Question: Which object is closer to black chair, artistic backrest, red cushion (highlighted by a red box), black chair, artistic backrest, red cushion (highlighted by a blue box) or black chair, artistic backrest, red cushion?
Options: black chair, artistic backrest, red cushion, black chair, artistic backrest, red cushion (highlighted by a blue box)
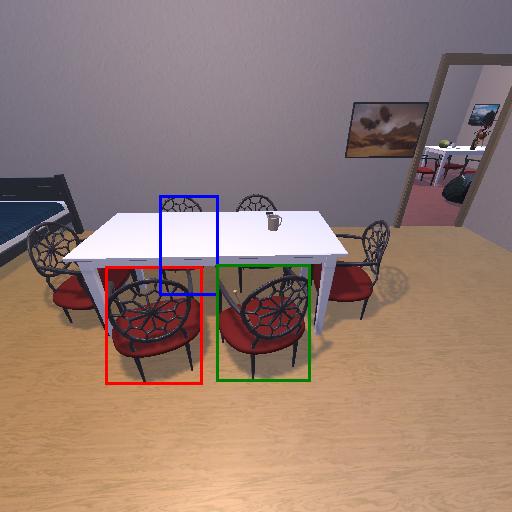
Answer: black chair, artistic backrest, red cushion